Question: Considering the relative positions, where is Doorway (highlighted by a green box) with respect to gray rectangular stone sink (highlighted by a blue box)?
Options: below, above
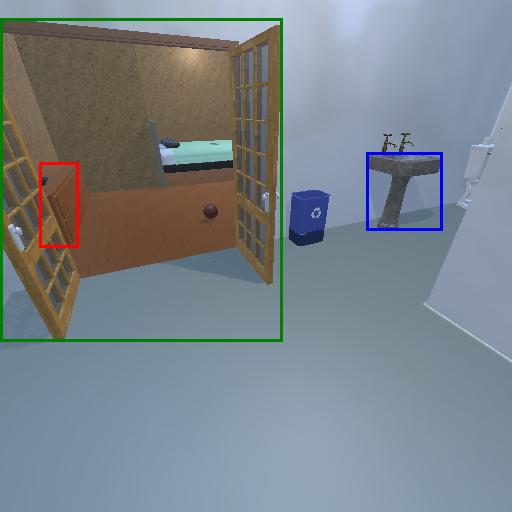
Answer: below